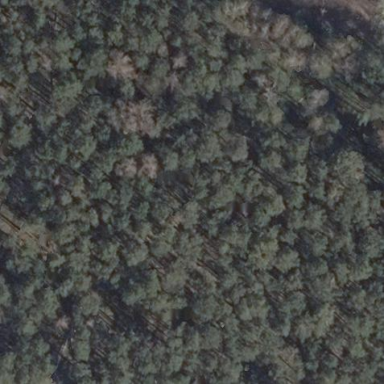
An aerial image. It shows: Forest area.